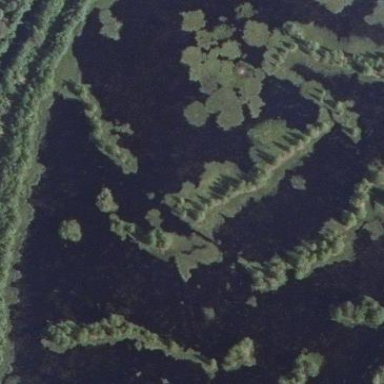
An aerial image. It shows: Islet located in marsh wetland area.